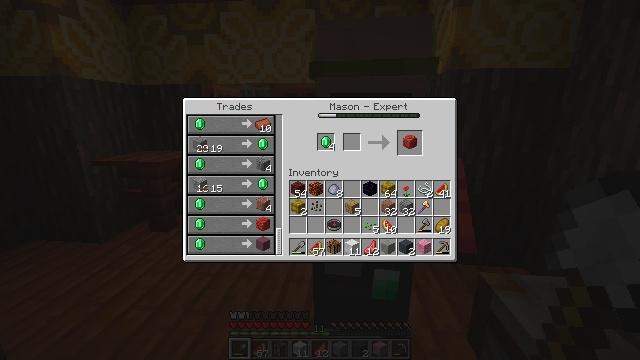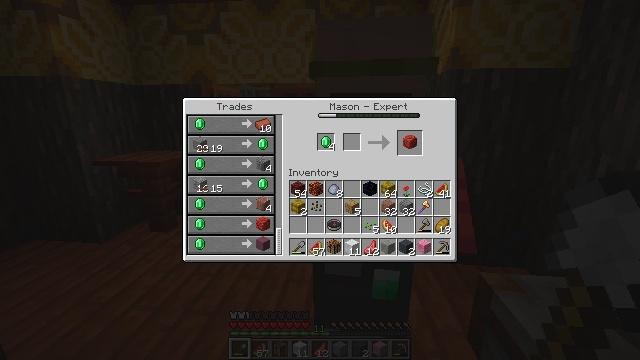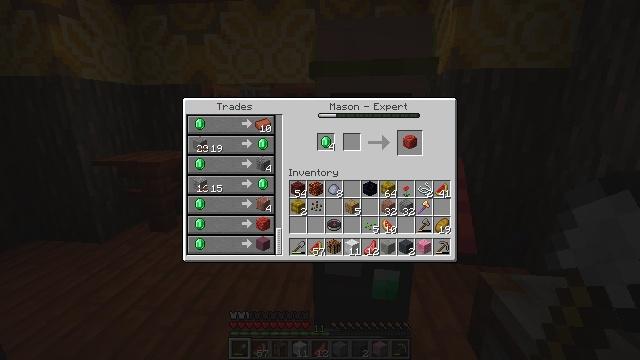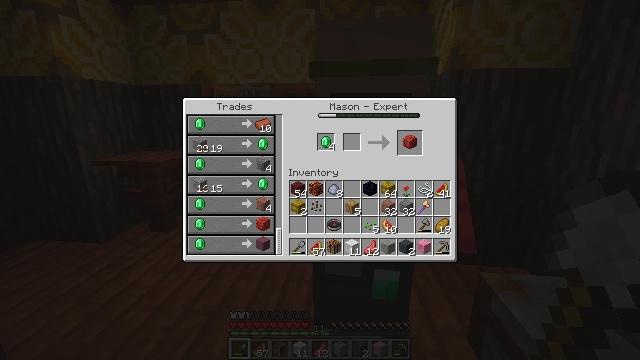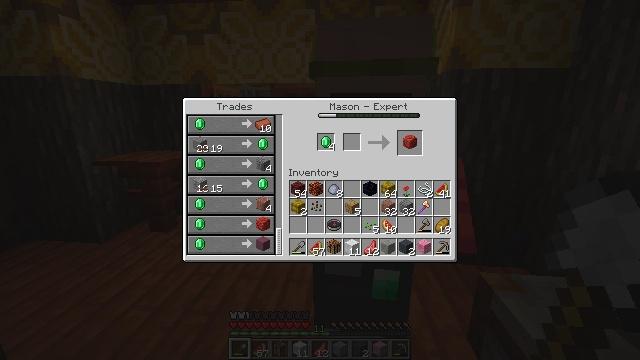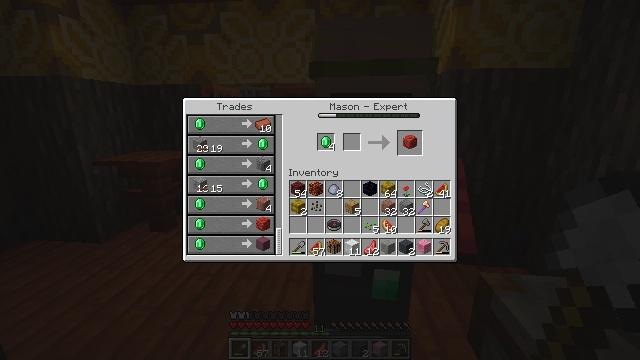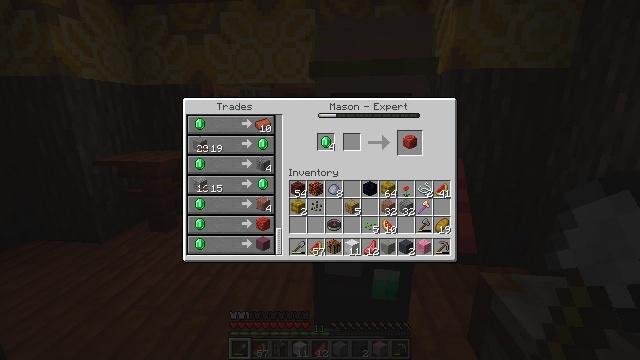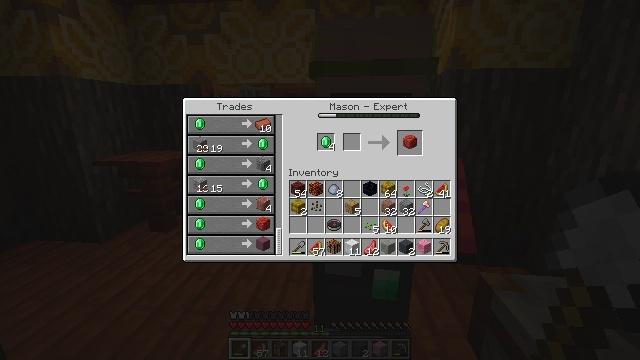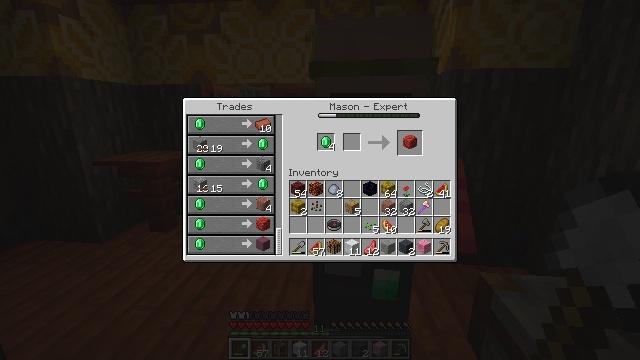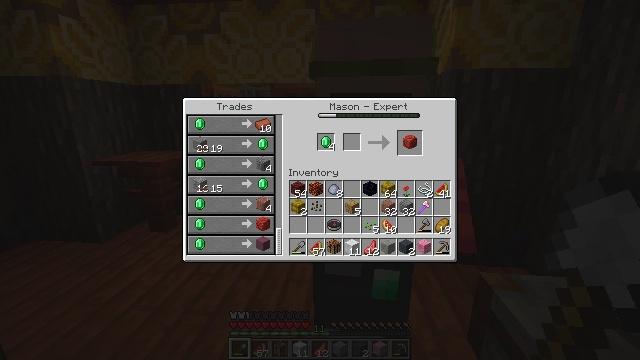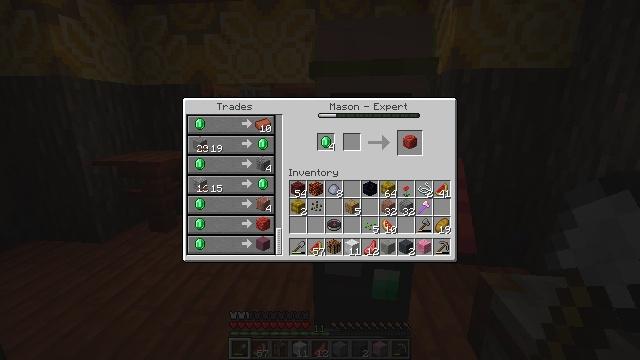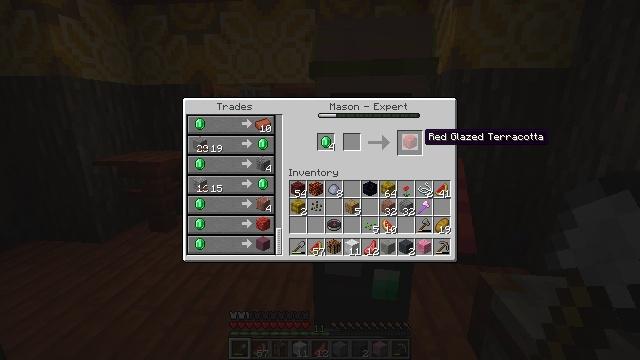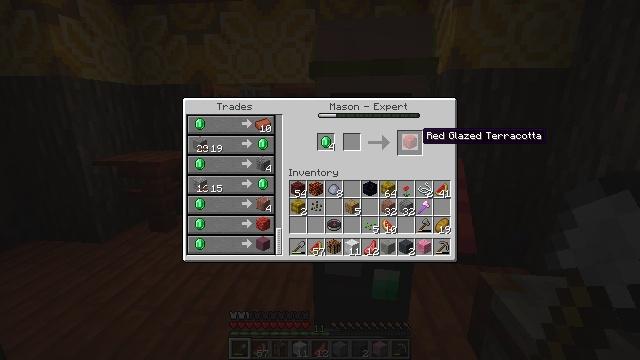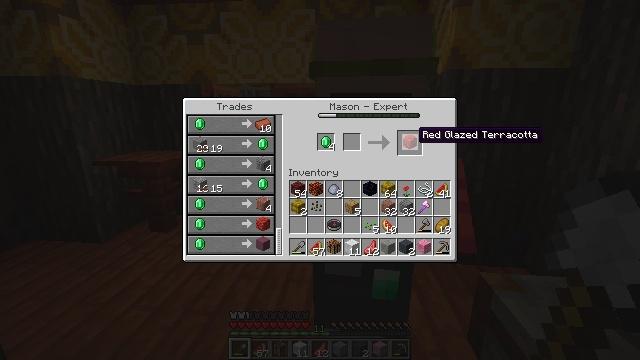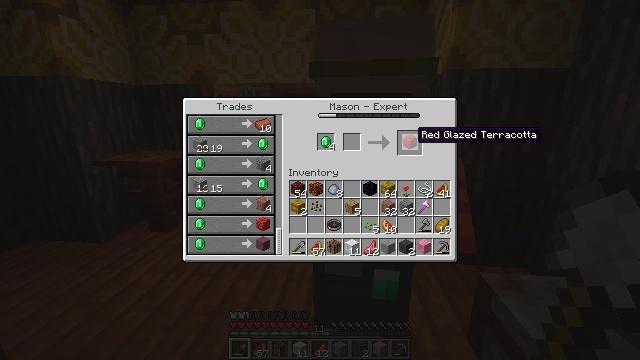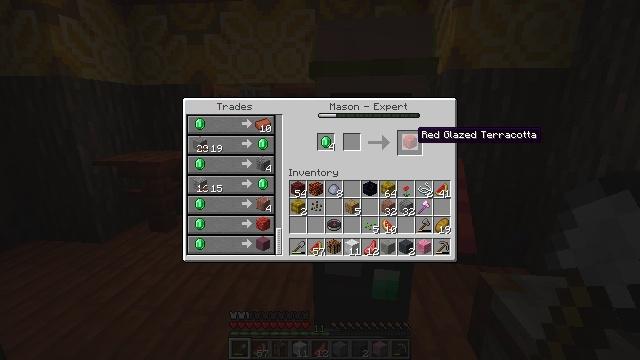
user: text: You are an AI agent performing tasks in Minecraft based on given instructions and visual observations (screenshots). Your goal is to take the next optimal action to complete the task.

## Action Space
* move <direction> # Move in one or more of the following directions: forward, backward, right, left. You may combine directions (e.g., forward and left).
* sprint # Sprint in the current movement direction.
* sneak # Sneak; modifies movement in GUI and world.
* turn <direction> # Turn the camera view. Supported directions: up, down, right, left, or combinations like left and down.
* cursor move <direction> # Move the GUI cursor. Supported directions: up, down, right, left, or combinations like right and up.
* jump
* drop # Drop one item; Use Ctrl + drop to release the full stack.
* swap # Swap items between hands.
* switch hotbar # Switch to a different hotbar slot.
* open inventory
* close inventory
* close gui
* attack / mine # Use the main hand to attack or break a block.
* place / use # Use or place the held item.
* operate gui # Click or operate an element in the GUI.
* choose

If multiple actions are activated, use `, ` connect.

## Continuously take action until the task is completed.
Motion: motion action
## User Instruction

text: Use red terracotta to craft red glazed terracotta in the furnace.
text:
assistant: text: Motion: no_op
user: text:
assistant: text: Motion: no_op
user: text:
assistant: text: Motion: no_op
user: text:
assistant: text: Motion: cursor move right and up
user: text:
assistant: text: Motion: cursor move up
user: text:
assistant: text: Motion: no_op
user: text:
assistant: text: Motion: no_op
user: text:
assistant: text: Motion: no_op
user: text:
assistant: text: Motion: no_op
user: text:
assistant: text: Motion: no_op
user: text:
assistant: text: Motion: no_op
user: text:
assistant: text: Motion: no_op
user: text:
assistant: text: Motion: no_op
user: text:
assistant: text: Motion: no_op
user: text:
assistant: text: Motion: no_op
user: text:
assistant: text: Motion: no_op
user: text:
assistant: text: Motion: no_op
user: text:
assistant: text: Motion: no_op
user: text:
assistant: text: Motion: no_op
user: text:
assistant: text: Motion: no_op
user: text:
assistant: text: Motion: no_op
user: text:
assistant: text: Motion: no_op
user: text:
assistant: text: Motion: no_op
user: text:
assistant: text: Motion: no_op
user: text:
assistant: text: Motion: no_op
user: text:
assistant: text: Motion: no_op
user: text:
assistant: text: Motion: no_op
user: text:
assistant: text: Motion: no_op
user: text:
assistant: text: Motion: no_op
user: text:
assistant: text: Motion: no_op